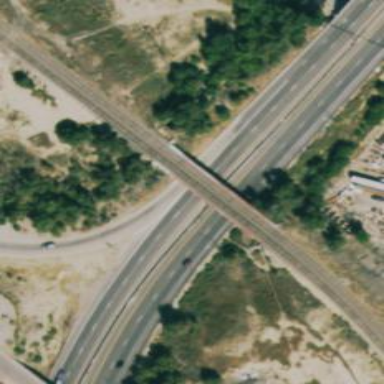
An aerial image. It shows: Man-made bridge.